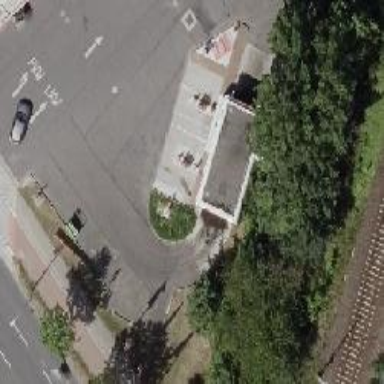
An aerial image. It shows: Car wash facility.